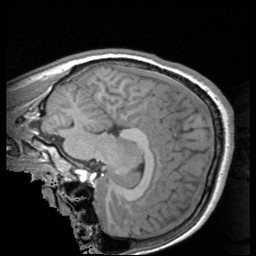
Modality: T1w
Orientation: sagittal